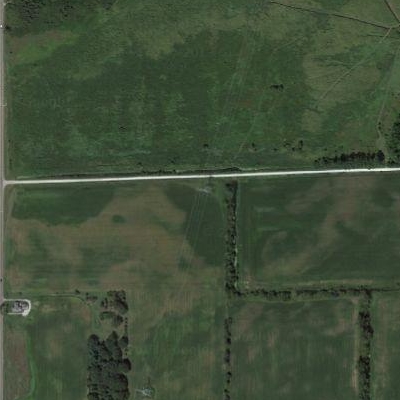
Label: Grass